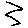
Label: zigzag